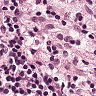
Metastatic tissue present: no